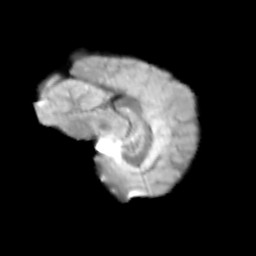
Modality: T2w
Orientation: sagittal
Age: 11
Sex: female
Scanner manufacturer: siemens
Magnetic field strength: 3 T
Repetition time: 3.8 s
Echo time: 0.07 s